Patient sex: M
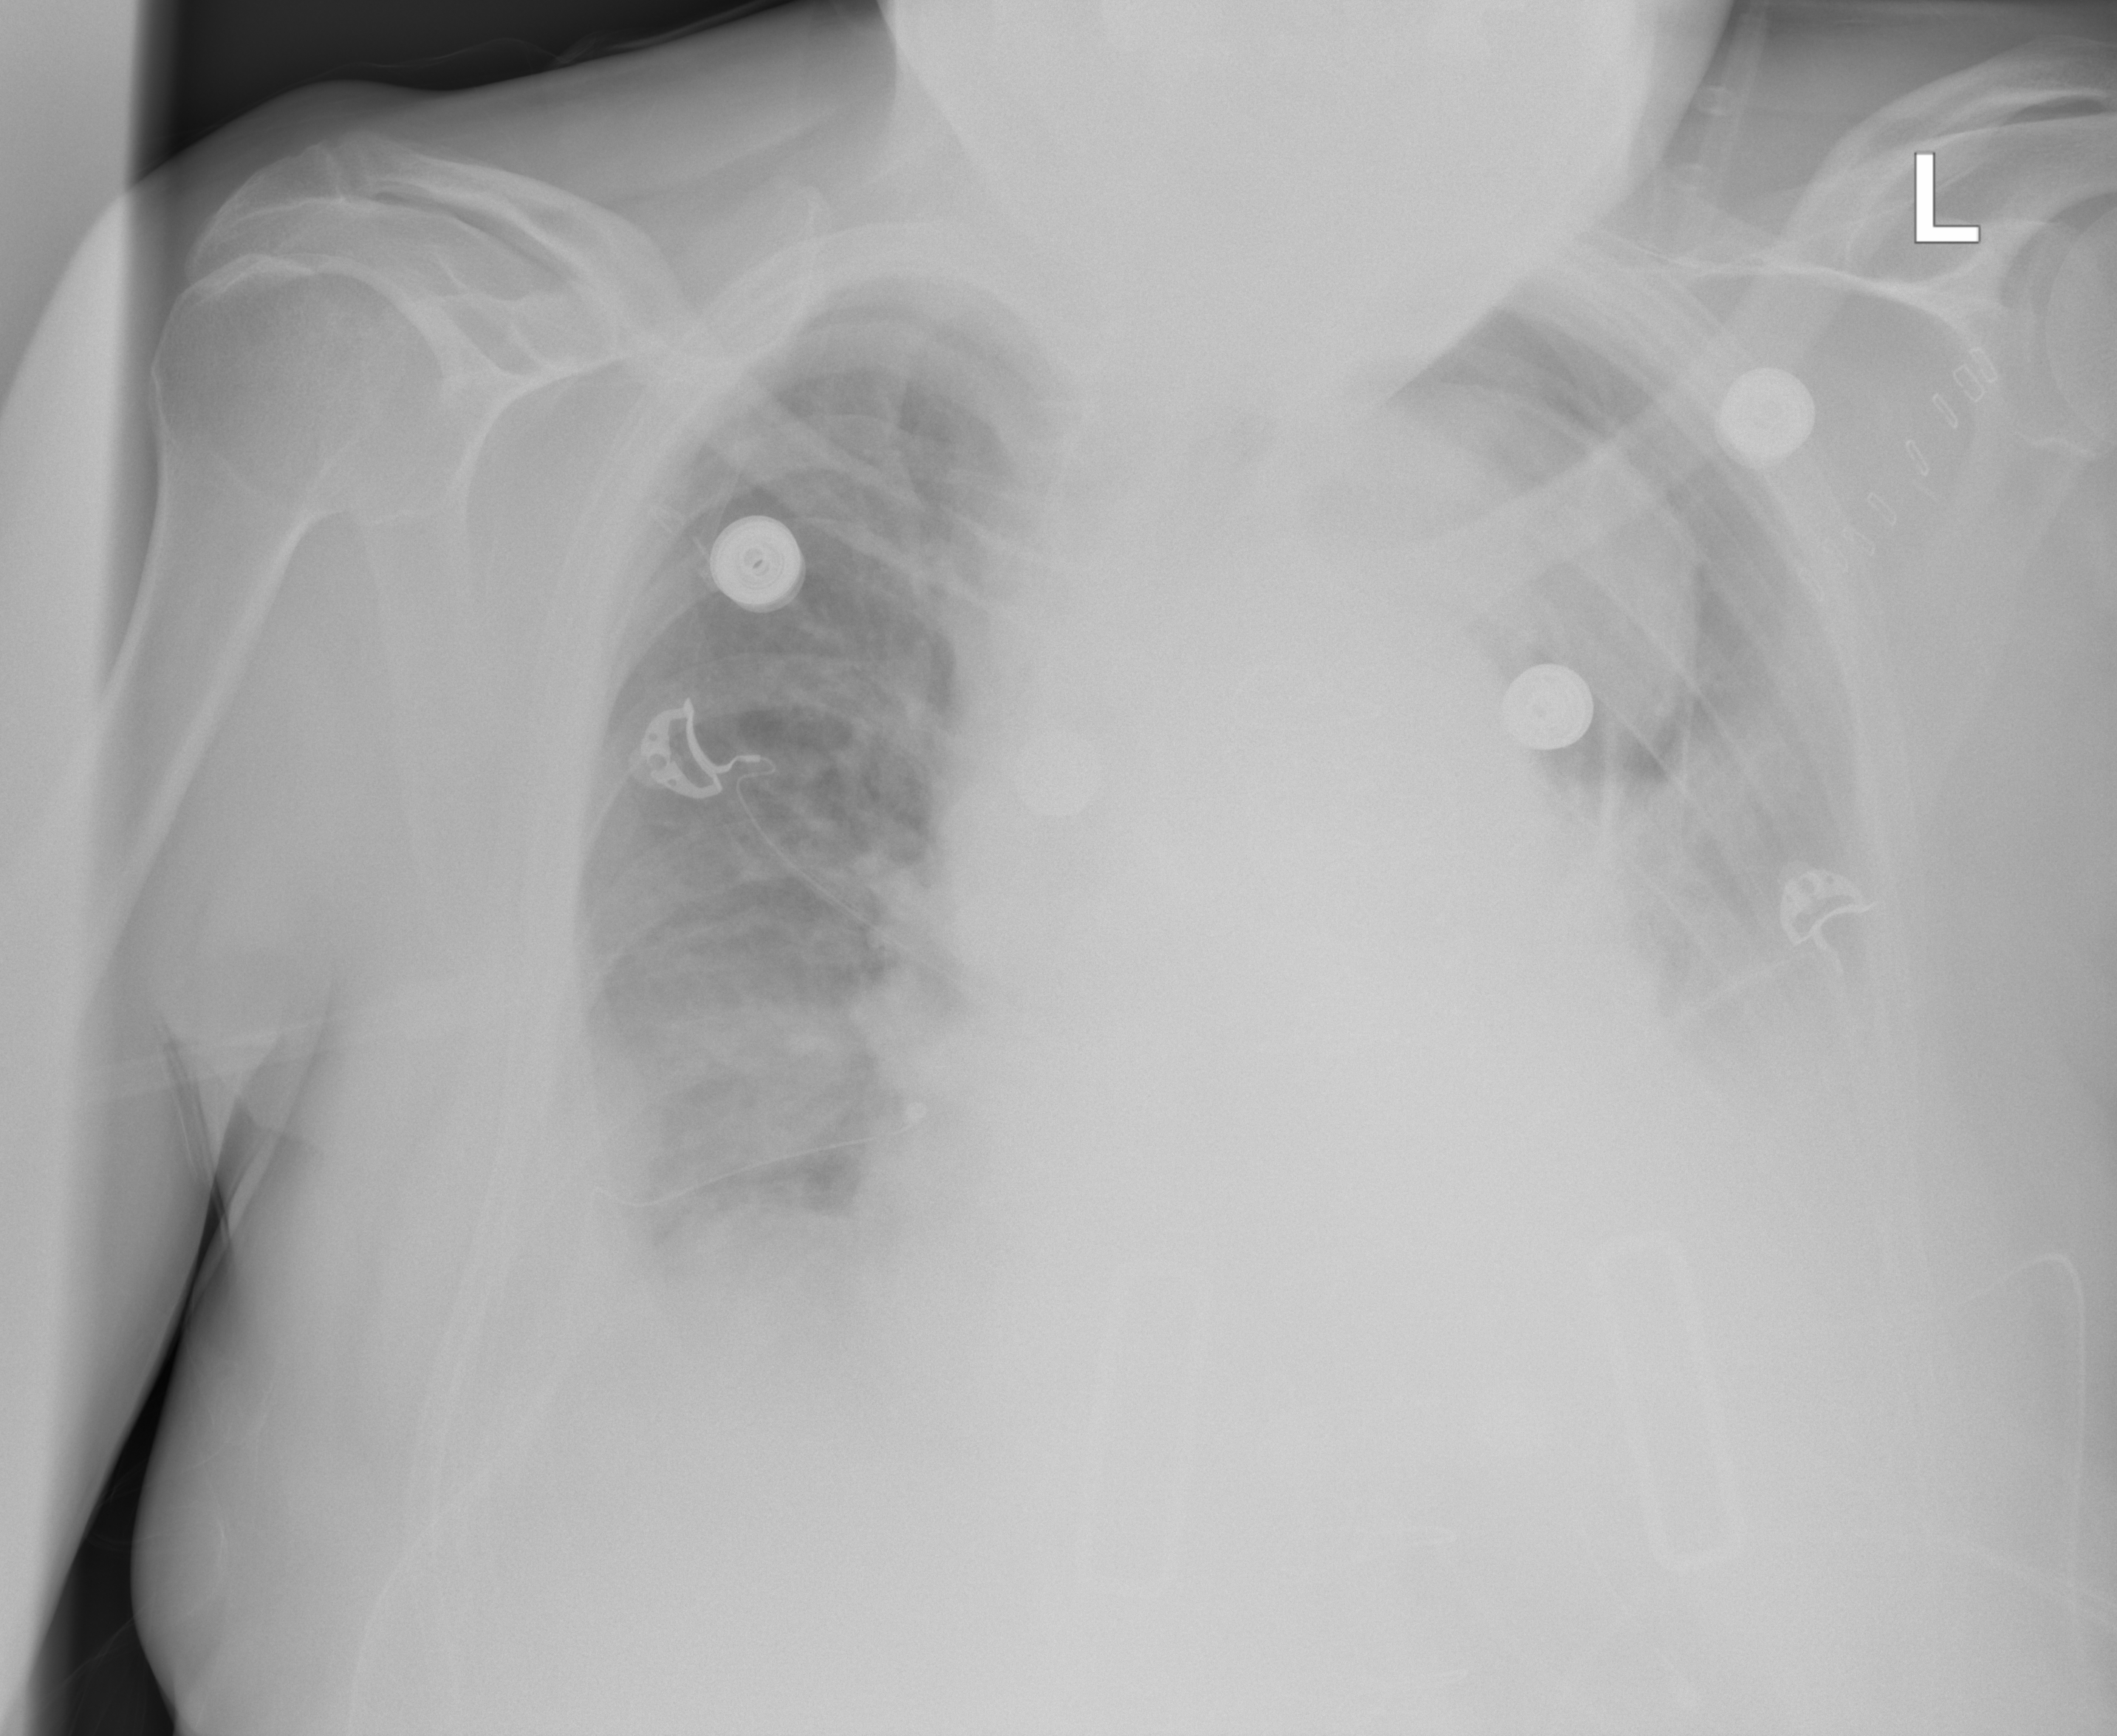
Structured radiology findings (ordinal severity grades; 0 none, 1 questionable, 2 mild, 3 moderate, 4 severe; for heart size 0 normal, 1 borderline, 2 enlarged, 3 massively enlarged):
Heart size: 2
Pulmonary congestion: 2
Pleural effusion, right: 2
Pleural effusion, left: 3
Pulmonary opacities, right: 2
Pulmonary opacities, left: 2
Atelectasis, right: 2
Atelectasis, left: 3